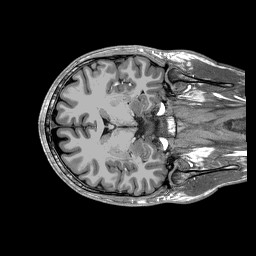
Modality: T1w
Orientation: axial
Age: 31
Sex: male